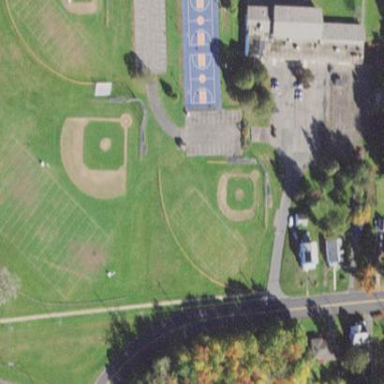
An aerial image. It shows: Baseball pitch for leisure land.